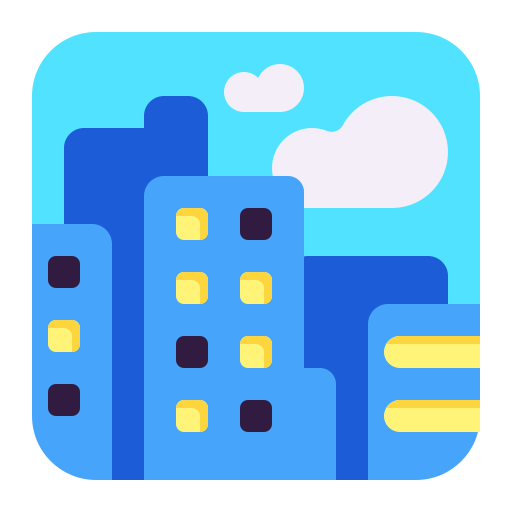
cityscape flat